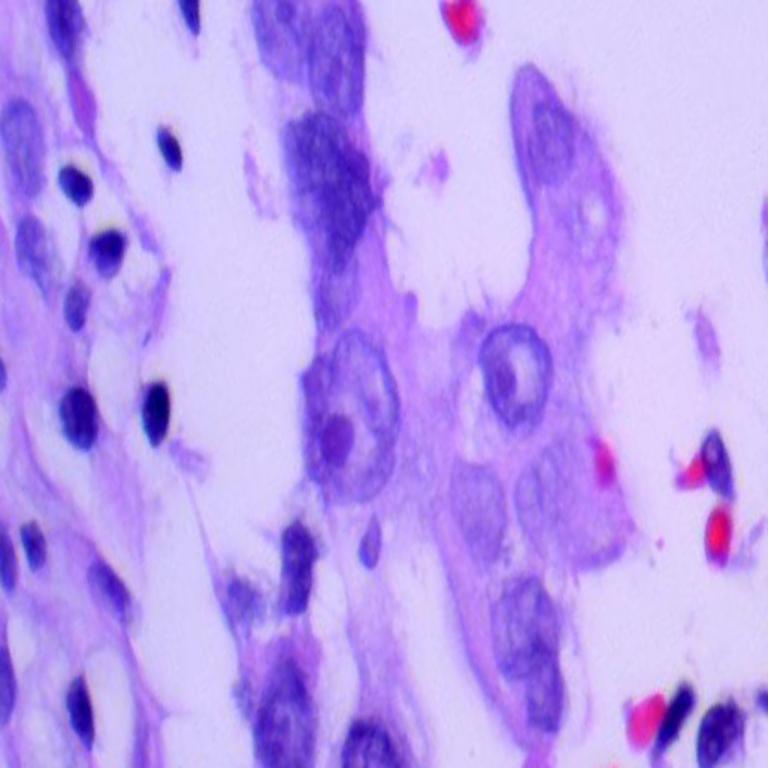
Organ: lung
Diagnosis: adenocarcinomas